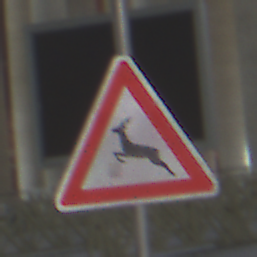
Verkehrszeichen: WildwechselRechts
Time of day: Night
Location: Outdoor (Urban)
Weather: PartlyCloudy
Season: NotSpecified
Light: Artificial